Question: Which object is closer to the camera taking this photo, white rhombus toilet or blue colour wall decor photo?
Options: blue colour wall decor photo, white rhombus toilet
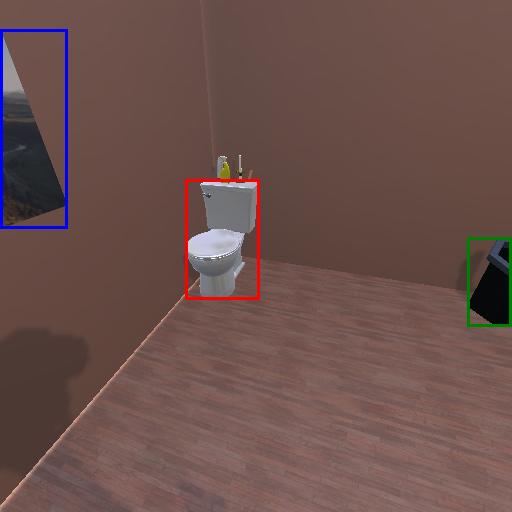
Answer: blue colour wall decor photo